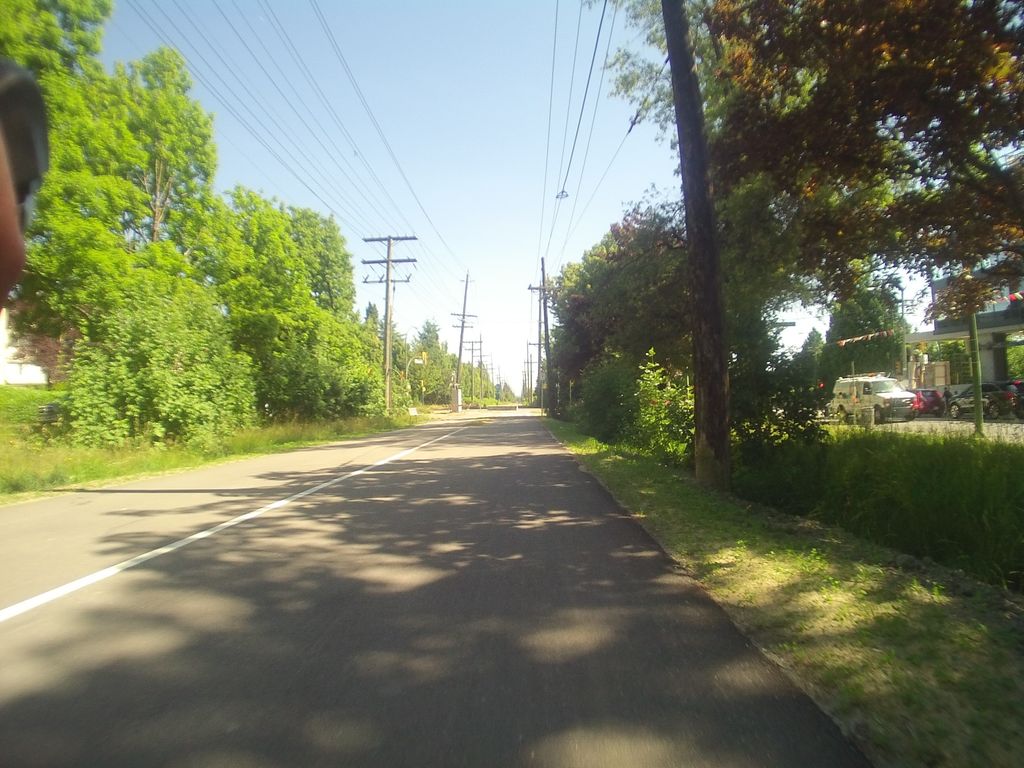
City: vancouver